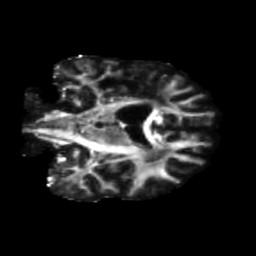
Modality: FA
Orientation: coronal
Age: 69
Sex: female
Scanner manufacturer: siemens
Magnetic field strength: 3 T
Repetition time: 5.47 s
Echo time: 0.0854 s